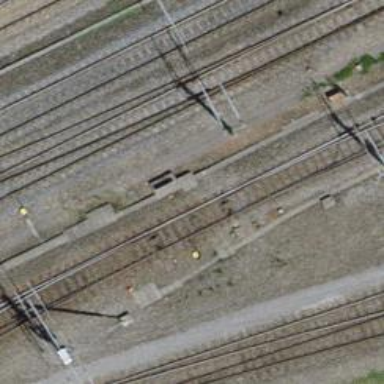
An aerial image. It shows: Railway spur track with electrified contact lines.